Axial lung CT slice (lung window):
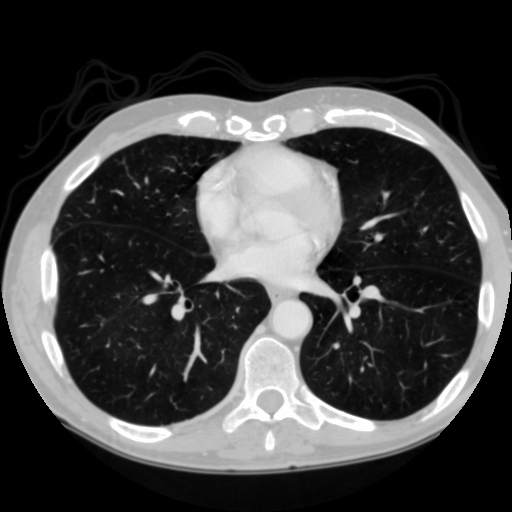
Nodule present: no